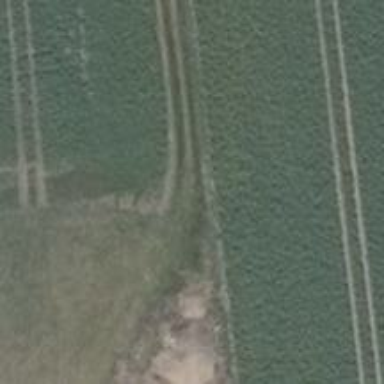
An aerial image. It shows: Grass track with grade5 track type.